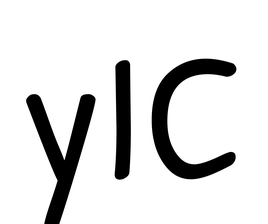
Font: PatrickHand-Regular